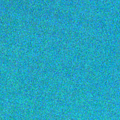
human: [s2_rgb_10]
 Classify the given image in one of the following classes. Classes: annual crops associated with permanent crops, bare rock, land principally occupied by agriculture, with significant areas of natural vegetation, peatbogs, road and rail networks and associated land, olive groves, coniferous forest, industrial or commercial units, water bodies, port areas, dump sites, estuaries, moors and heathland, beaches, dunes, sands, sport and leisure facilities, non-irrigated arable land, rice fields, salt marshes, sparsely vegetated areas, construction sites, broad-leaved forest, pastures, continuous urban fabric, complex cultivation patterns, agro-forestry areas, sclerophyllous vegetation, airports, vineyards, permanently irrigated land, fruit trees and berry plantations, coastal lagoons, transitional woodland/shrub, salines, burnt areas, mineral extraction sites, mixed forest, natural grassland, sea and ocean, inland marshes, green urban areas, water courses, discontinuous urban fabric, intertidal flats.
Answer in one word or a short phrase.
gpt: sea and ocean